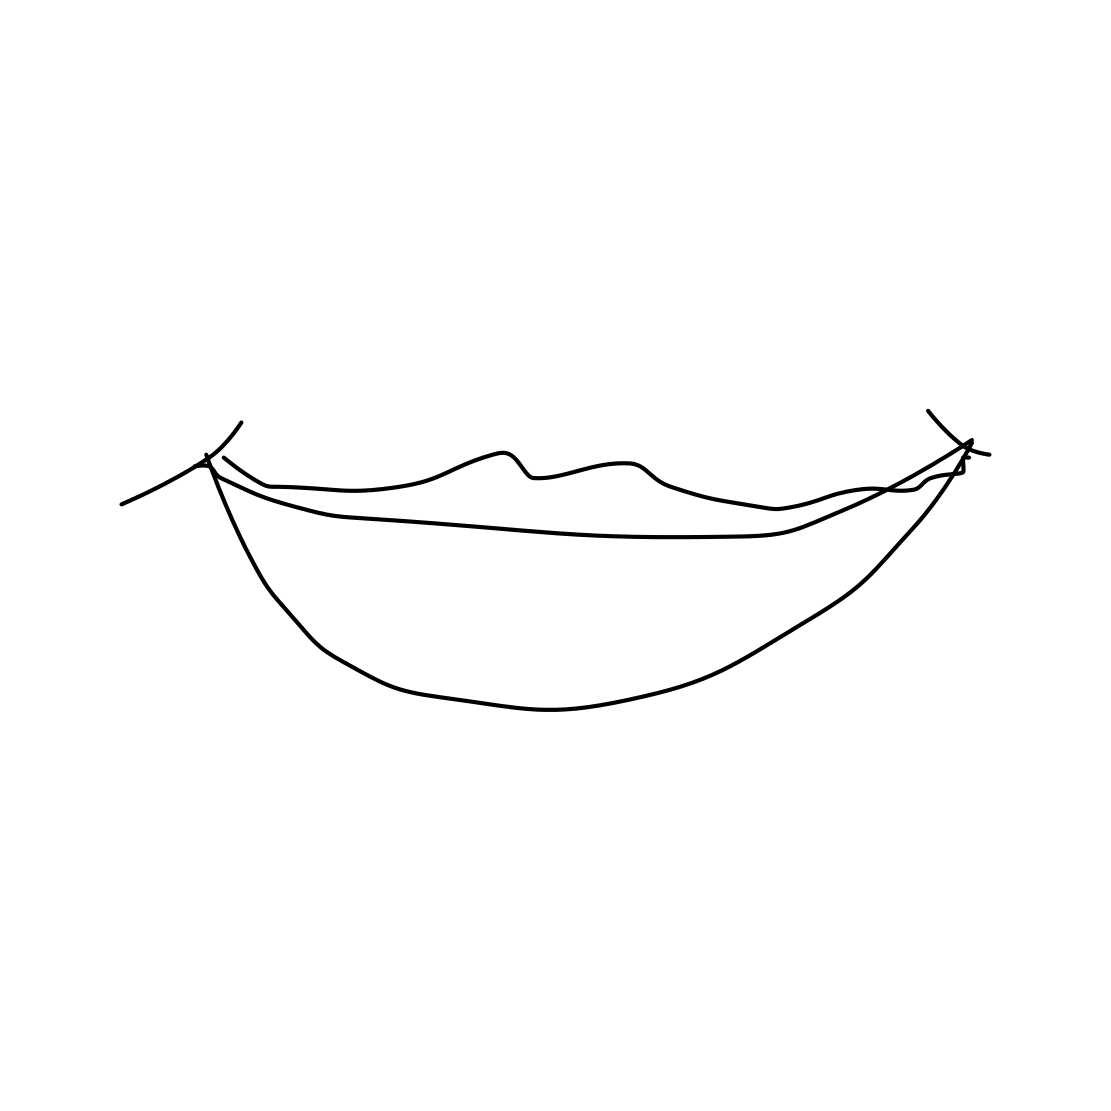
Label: mouth